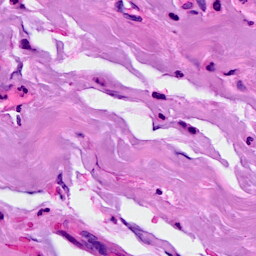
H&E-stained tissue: Breast